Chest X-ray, AP view. Patient: 64 years old, sex M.
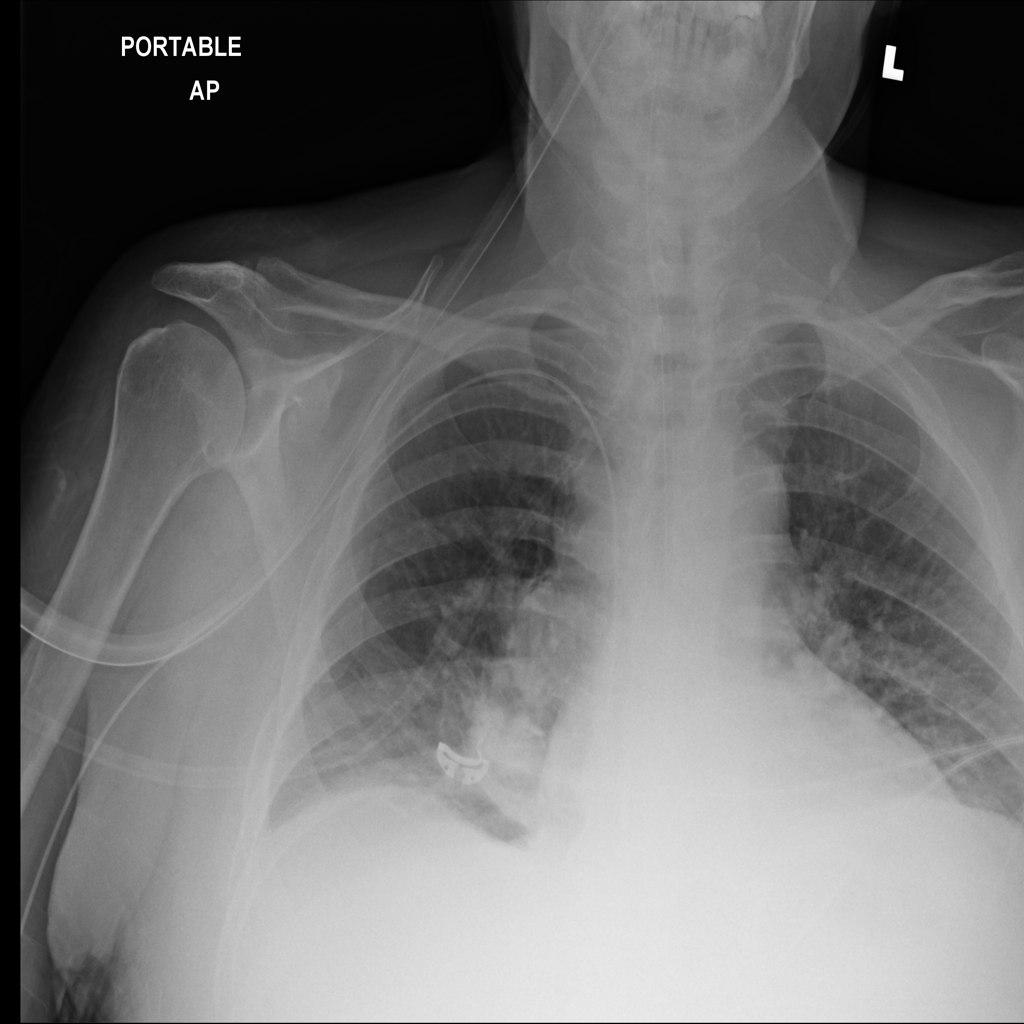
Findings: Consolidation, Mass